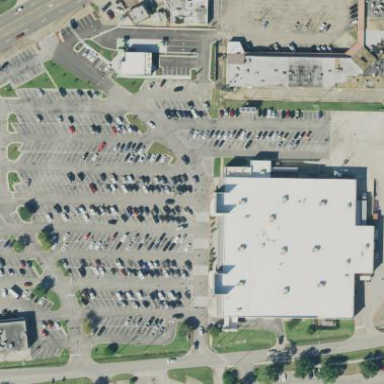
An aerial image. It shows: Flat-roofed retail building housing supermarket.